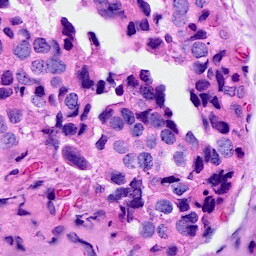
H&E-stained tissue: Breast